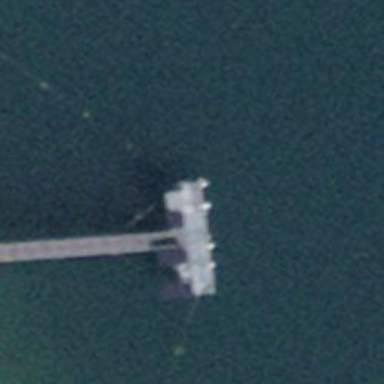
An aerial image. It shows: Man-made pier.